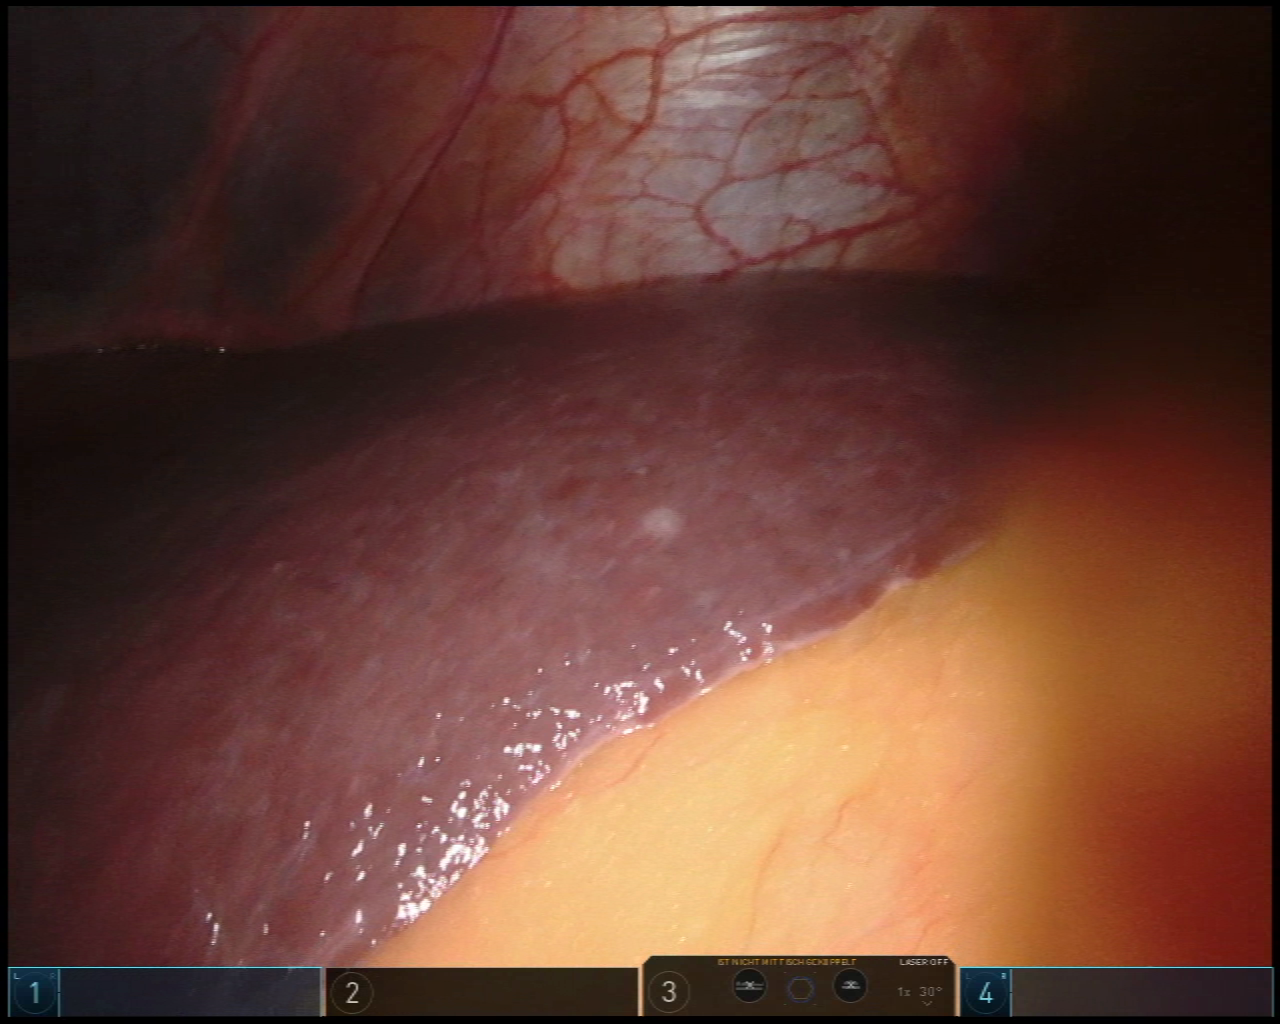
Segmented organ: liver
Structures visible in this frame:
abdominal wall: yes
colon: no
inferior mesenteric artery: no
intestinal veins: no
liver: yes
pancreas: no
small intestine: no
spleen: no
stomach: no
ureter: no
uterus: no
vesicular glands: no